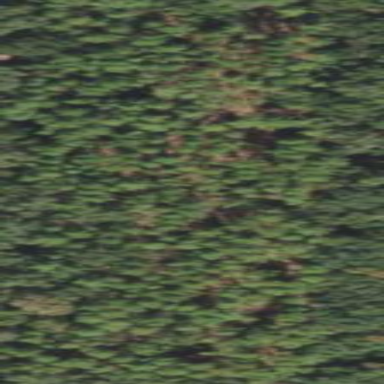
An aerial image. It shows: Forest with needle-leaved trees.